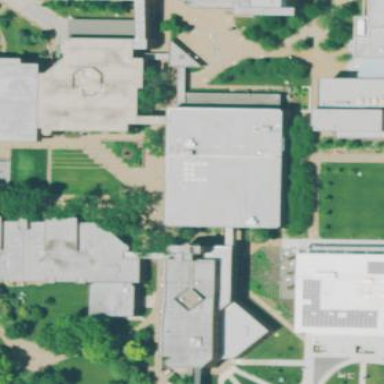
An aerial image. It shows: College building with flat roof.